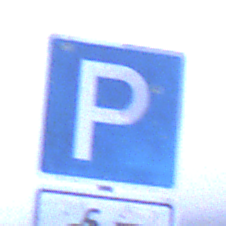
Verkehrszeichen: Parken
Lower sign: HinweisDurchSinnbild19
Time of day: SunriseSunset
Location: Outdoor (Urban)
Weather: Overcast
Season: NotSpecified
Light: Natural